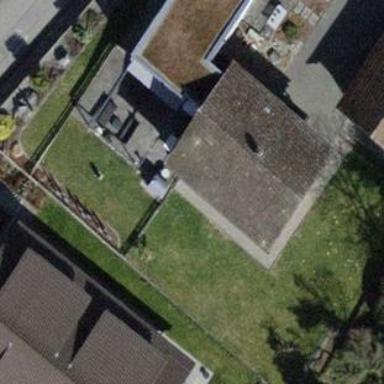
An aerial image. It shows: Building with tile roof.